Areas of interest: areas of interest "China Post (Chaonan Road Branch)"
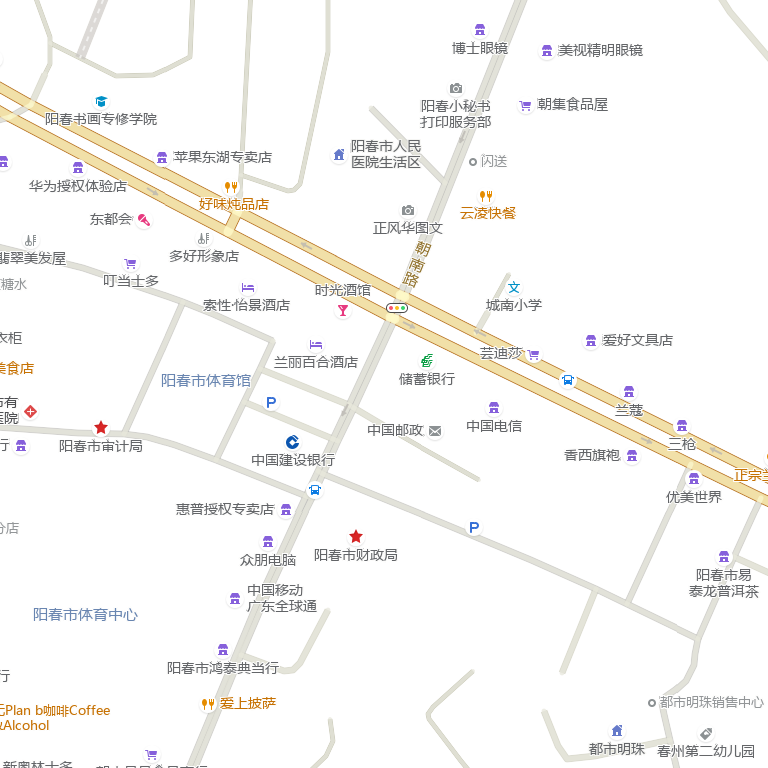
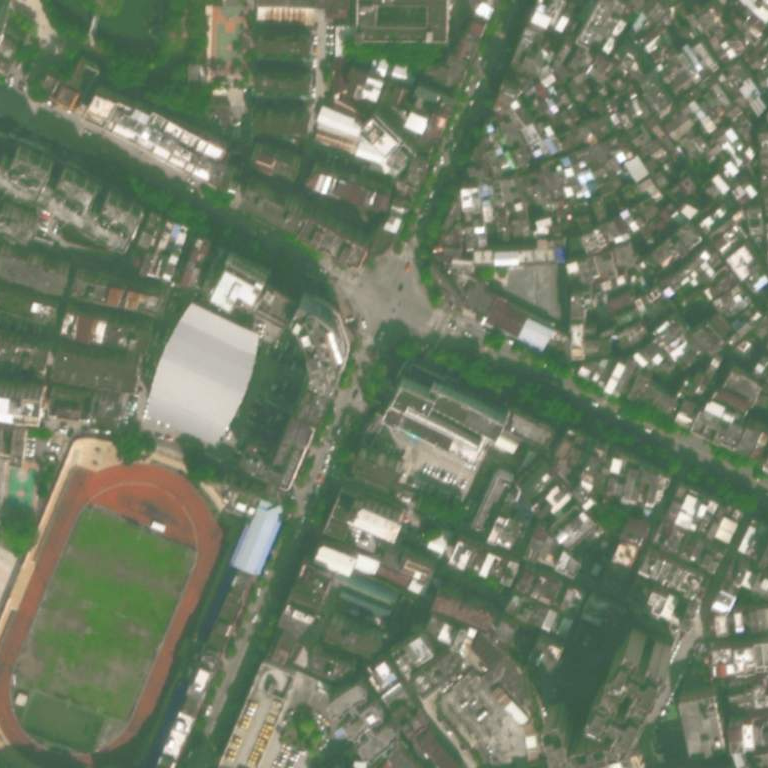